Question: I have an array:
'''
a = array([
[ nan, 2., 3., 2., 5., 3.],
[ nan, 4., 3., 2., 5., 4.],
[ nan, 2., 1., 2., 3., 2.]
])
'''
And I make a filled contour with:
'''
plt.contourf(a)
'''
So, I'll have it:

Nothing happens when I do 'plt.axis('tight')', but I want to hide boundary 'NaN' values. How to do it easy?
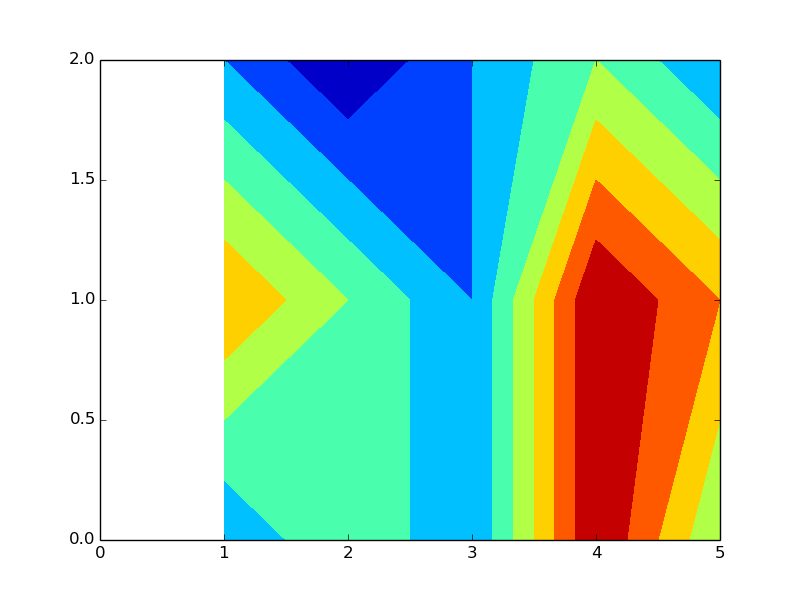
Answer: Well..
If I consider columns os NaNs in the begin and end, I tried that and it worked:
'''
x = np.arange(0,a.shape[1])
plt.xlim([x[~np.isnan(a[0,:])][0],x[~np.isnan(a[0,:])][-1]])
'''